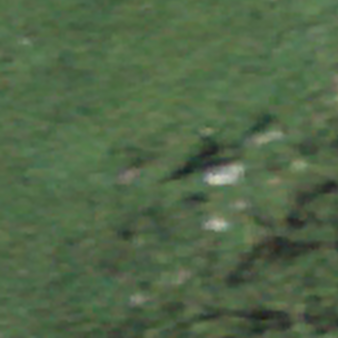
Label: other